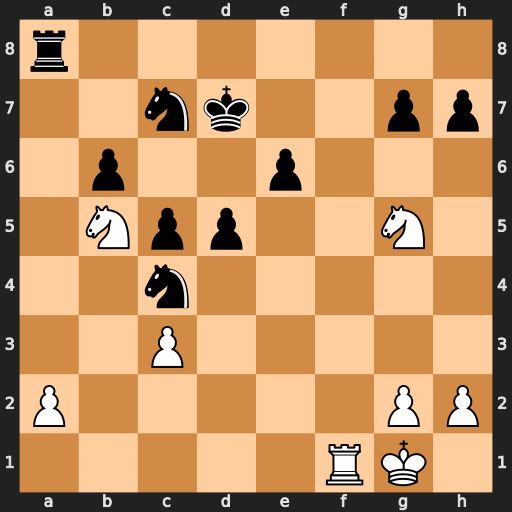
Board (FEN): r7/2nk2pp/1p2p3/1Npp2N1/2n5/2P5/P5PP/5RK1
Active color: w
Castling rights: -
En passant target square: -
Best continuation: Rf7+ Kc6 Nxc7